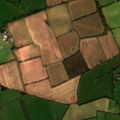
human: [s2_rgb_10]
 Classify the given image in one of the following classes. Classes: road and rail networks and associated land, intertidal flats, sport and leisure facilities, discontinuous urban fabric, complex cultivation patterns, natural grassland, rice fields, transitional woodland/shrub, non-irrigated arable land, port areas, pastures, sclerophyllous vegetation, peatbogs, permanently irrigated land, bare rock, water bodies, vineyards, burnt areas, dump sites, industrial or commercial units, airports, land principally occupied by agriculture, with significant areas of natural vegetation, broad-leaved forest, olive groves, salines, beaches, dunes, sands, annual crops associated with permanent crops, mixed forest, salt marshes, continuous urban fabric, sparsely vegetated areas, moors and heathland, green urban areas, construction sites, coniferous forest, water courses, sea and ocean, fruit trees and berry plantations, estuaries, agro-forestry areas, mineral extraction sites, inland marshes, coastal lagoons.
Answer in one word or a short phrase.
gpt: non-irrigated arable land, pastures, complex cultivation patterns